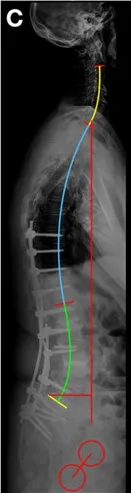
Postoperative. Standing X-rays for sagittal.
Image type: radiology (x_ray)